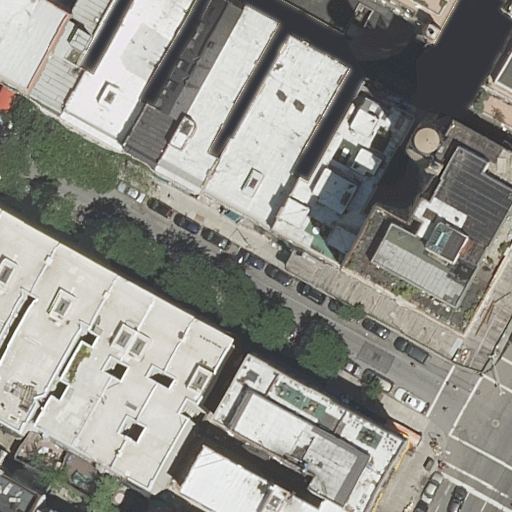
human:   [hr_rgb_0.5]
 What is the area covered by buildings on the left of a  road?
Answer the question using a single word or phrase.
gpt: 5689m2

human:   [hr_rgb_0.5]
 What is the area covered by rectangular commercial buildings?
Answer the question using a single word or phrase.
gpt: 0m2

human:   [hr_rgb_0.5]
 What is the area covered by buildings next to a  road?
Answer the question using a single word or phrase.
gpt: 6339m2

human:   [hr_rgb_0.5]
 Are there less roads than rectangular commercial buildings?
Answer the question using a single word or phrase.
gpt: no

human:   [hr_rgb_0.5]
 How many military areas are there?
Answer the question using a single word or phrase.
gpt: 0

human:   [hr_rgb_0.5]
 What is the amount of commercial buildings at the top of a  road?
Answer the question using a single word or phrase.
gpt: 0

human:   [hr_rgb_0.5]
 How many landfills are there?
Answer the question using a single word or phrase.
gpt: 0

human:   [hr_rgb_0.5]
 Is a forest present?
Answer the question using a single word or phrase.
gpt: no

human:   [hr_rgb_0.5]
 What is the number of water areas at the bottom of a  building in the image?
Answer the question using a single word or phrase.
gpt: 0

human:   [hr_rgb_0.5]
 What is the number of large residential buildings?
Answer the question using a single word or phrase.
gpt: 4

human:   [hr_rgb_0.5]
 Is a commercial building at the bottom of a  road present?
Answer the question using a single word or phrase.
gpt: no

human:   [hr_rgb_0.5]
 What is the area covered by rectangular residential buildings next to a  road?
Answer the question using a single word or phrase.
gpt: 1469m2

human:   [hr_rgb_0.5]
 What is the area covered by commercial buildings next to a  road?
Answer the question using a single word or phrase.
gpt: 0m2

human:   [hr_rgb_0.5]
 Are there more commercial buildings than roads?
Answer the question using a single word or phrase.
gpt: no

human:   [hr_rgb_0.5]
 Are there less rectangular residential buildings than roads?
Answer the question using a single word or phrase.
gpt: no

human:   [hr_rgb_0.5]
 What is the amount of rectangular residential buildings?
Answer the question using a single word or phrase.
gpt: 7

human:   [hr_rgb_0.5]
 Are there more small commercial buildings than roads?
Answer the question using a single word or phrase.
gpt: no

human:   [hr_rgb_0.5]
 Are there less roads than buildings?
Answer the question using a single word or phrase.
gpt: yes

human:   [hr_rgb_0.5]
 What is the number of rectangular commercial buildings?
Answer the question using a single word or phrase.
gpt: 0

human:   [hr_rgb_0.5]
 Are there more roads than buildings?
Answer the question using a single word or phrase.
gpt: no

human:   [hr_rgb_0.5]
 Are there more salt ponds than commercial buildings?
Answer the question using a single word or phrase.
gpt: no

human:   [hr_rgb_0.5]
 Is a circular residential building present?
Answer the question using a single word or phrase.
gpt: no

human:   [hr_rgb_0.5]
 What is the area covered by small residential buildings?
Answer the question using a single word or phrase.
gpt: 245m2

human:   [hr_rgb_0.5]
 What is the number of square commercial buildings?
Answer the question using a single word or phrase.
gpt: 0

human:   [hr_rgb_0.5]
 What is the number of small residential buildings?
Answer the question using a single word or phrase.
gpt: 6

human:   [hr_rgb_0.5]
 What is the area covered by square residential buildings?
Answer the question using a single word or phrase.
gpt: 0m2

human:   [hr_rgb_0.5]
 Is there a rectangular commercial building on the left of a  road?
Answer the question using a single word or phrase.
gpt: no

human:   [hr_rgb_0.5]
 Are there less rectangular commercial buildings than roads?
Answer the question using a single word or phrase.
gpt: yes

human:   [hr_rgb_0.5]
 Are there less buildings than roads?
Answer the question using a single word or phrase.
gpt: no

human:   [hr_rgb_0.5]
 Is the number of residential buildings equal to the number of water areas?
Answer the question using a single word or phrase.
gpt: no

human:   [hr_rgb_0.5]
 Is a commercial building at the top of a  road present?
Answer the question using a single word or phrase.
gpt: no

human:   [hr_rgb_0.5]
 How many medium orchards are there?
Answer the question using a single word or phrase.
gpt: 0

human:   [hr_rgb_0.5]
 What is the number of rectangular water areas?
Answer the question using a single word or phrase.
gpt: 0

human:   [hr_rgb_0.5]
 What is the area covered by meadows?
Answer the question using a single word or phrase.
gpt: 0m2

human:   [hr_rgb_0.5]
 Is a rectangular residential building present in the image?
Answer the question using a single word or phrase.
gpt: yes

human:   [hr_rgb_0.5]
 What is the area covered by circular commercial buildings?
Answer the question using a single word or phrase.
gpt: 0m2